Question:
Basically, I have this tab-item with 'background-color: #000'
and the badge with 'background-color: red'.
I don't like the apparence.
Indeed, the red is not visible enough.
Is there a way to increase the brightness in css?
Or altering the color with a specific rgb value?
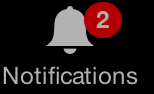
Answer: If you use the element inspector you'll find that the image is not at full opacity. You should be looking for 'opacity: 0.7' (judging by the output red). You can then change it to 'opacity: 1'.
This doesn't have to be on the element itself, it can also be on any parent element (in your case likely the bell picture).